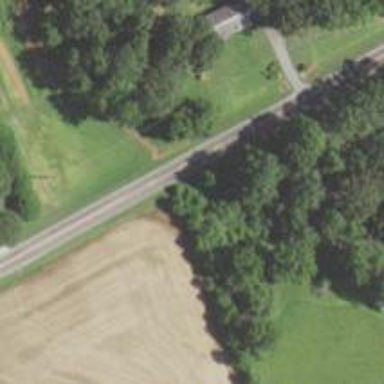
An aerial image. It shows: Culvert tunnel.